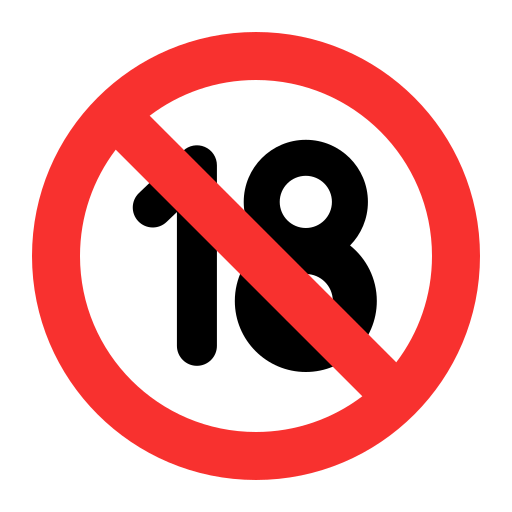
no one under eighteen flat